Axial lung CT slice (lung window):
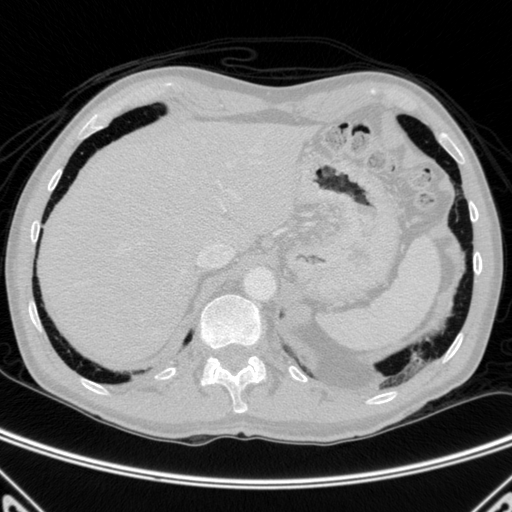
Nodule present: no